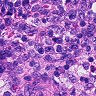
Metastatic tissue present: no